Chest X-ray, AP view. Patient: 66 years old, sex M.
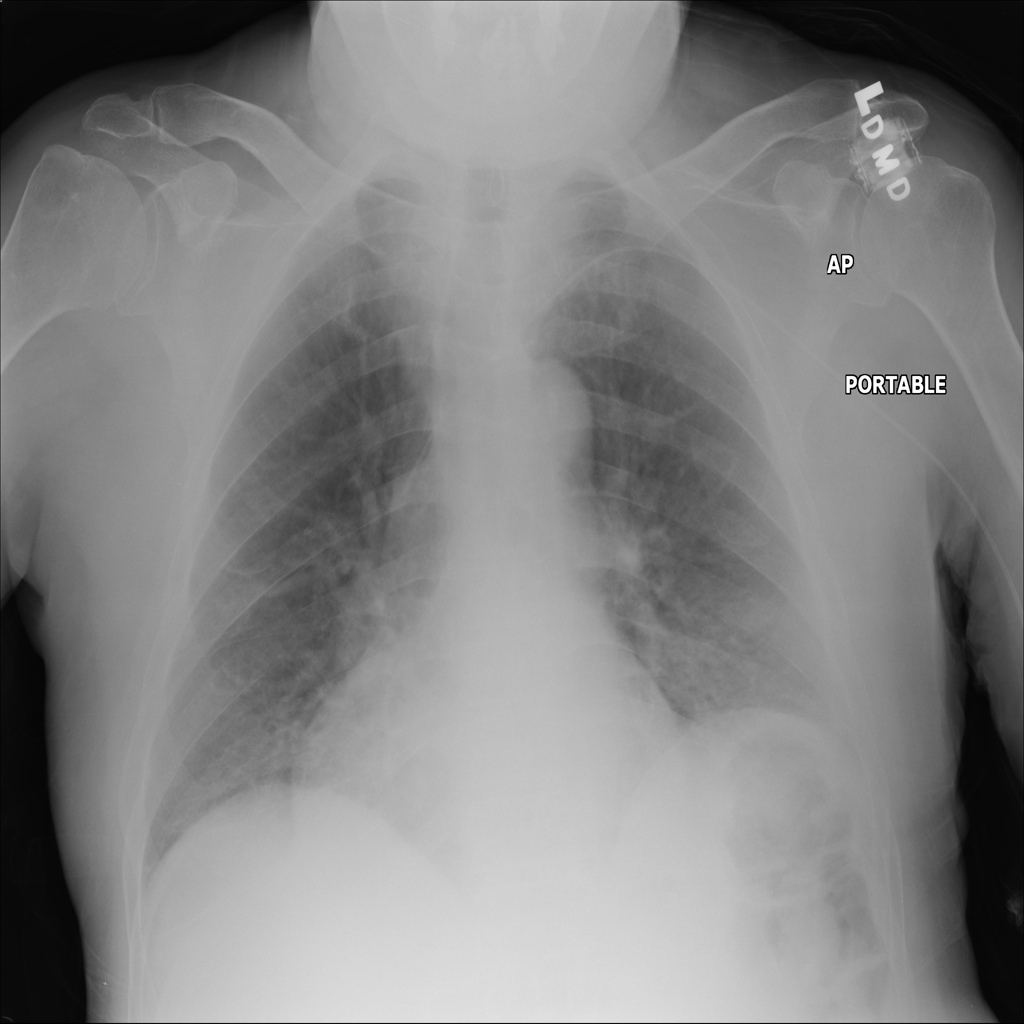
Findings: Atelectasis